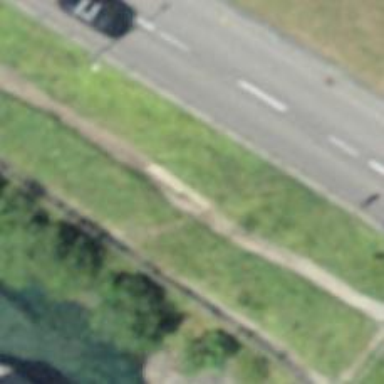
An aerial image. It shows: Bench.